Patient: sex M, age 44
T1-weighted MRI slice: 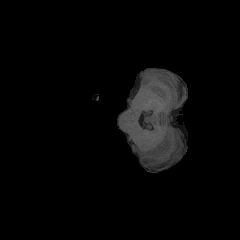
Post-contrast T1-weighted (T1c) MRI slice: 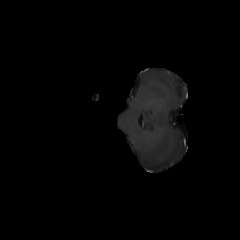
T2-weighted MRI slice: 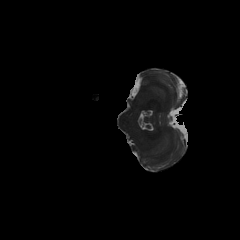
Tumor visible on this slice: no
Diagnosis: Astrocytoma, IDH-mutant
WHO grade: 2